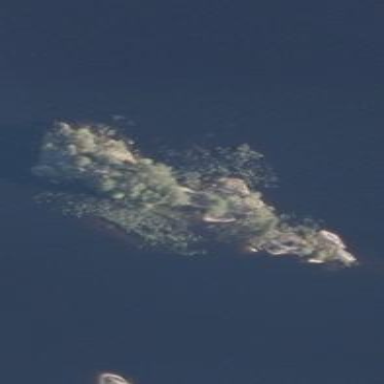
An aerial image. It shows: Islet.